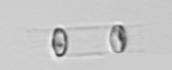
Label: Skeletonema